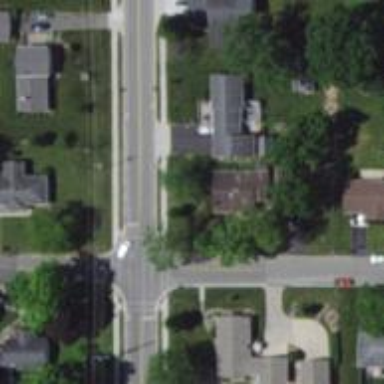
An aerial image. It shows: Marked road crossing.